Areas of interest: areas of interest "Jiaxing City Library (Main Branch, Haiyantang Road)"
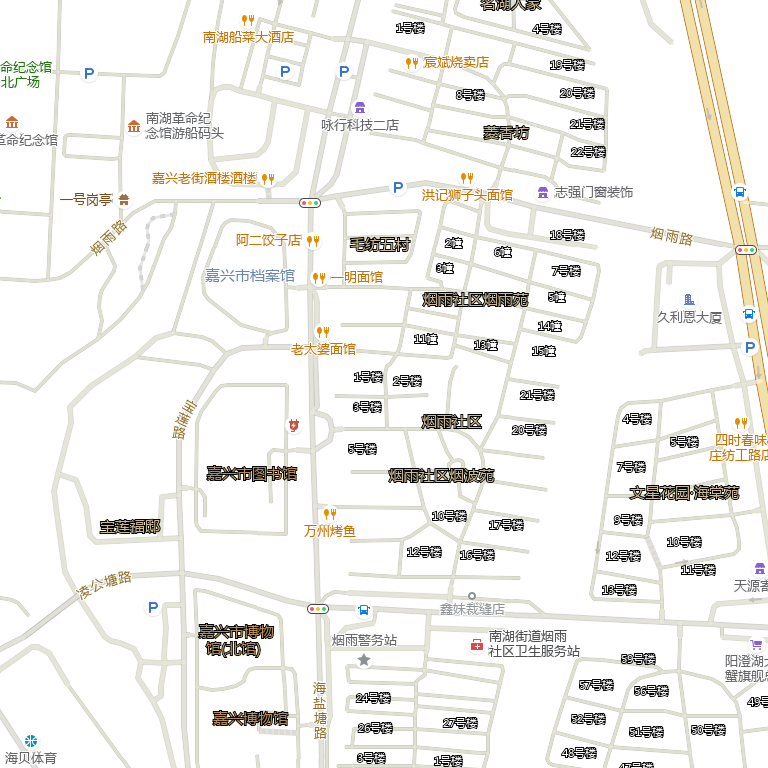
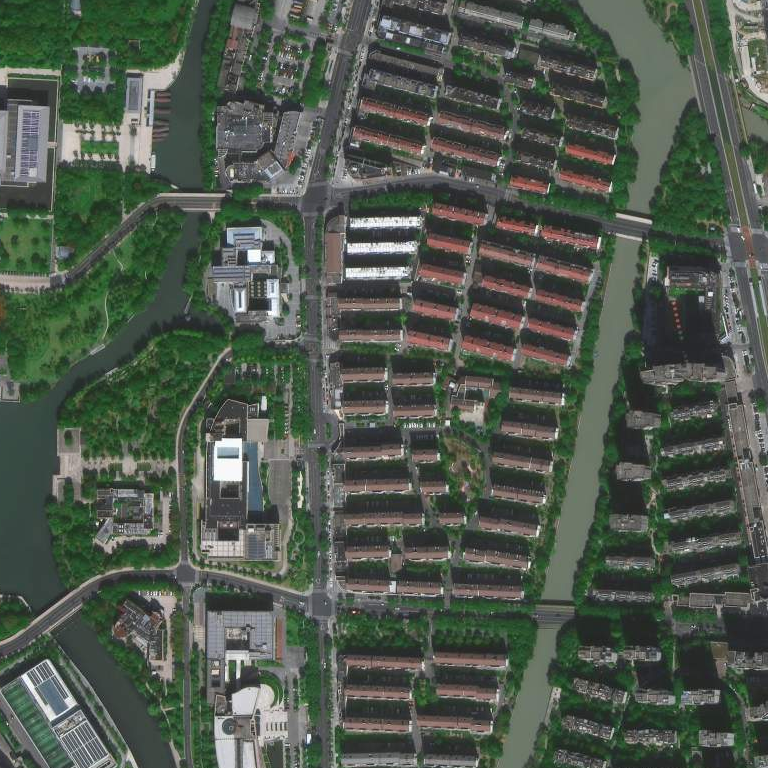